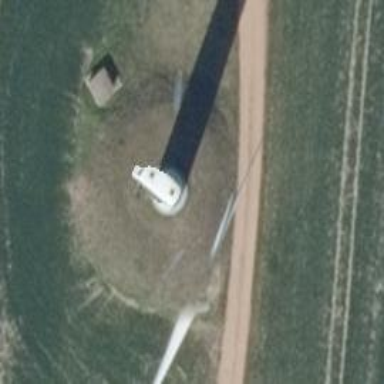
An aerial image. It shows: Wind generator powered by wind. The generator type is horizontal axis and it uses wind turbines.